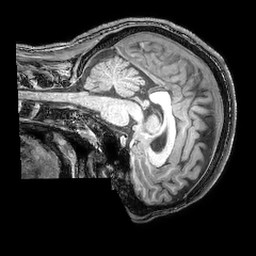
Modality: T1w
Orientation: sagittal
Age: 36
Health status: ill
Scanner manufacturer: philips
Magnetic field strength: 3 T
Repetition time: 0.007 s
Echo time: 0.0035 s